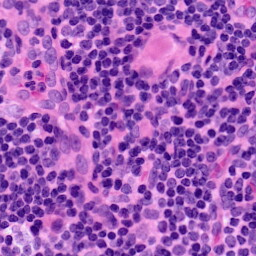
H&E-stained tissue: LymphNode